Field crop: maize
Growth stage: 2
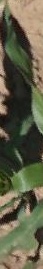
Species: maize